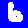
Digit: 6